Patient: sex M, age 72
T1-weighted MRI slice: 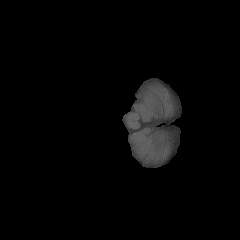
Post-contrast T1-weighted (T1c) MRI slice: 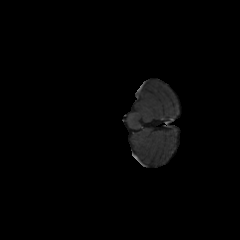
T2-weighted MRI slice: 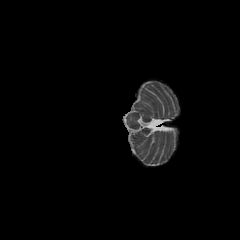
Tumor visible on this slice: no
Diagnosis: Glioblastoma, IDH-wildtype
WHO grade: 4